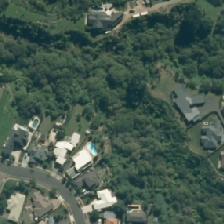
Land cover: urban_parkland